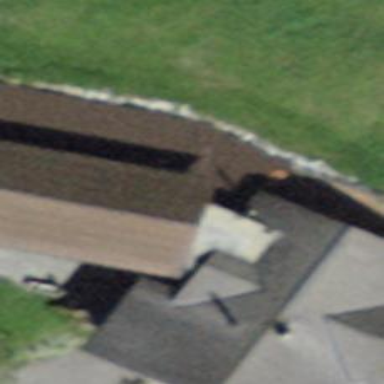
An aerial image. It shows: Rural barn.